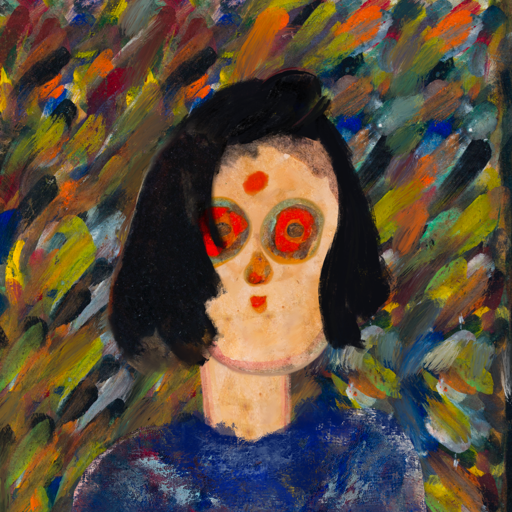
Background: An_Impression, Head And Neck Front: Childish, Face Front: Sisters, Bust: Irani, Hair Front: Mosgoul, Head Accessory: Blank, Second Necklace: Blank, Necklace: Blank, Baby: Blank